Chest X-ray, AP view. Patient: 34 years old, sex F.
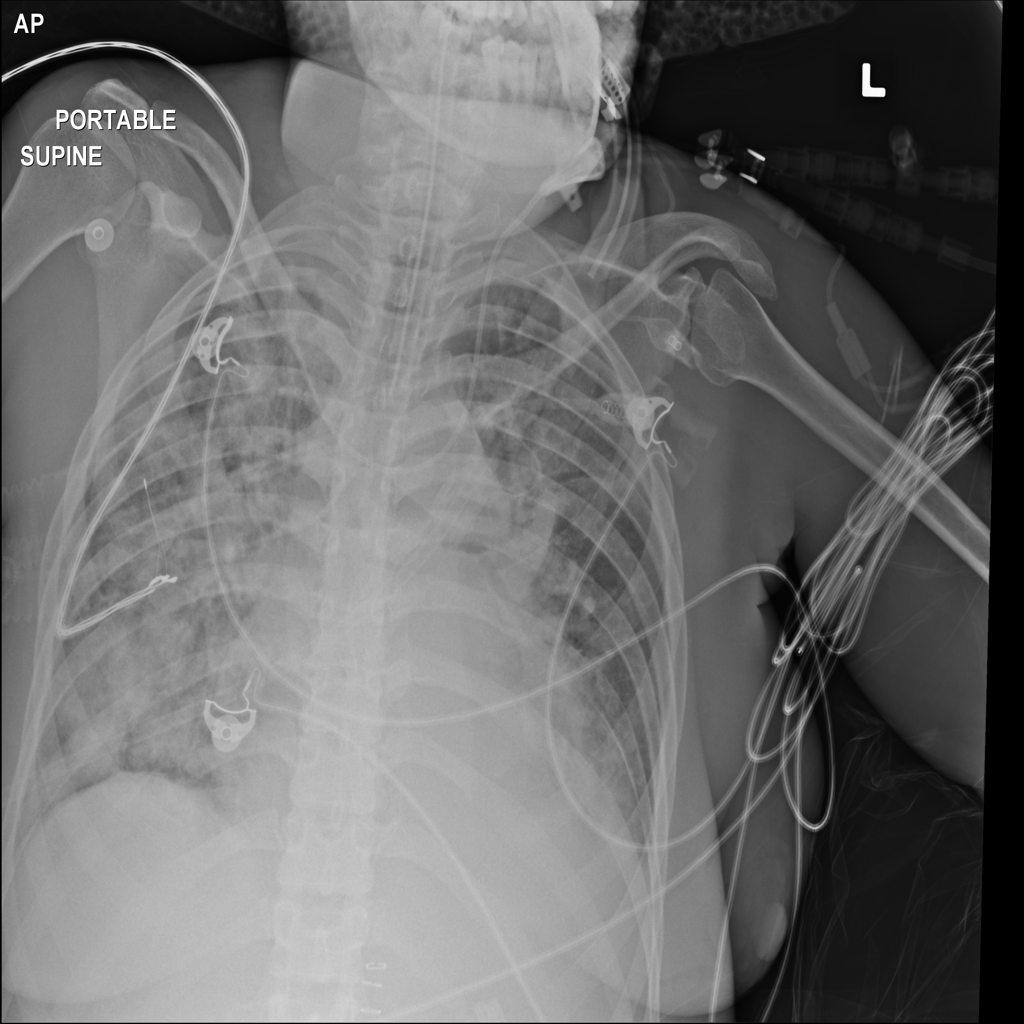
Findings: Infiltration